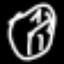
Label: clock